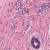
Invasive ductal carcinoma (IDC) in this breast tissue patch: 0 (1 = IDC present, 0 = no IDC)